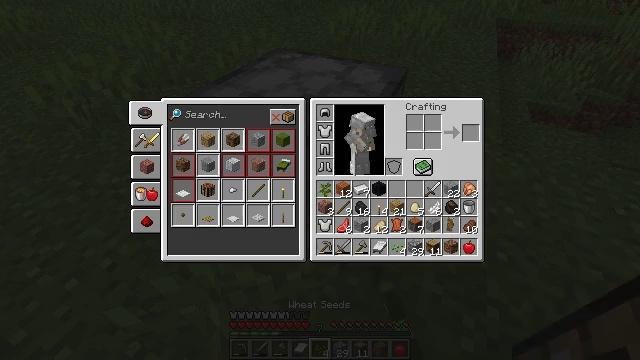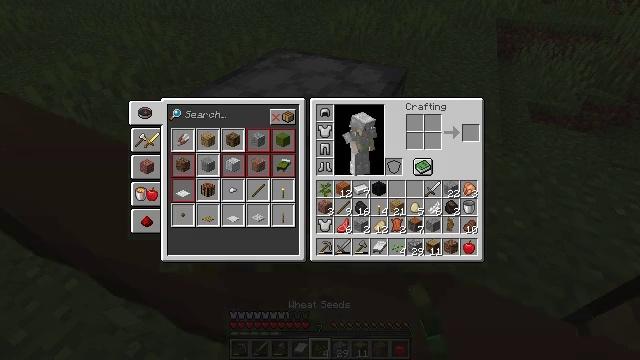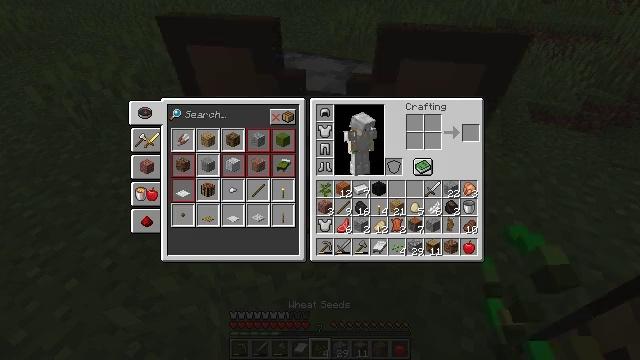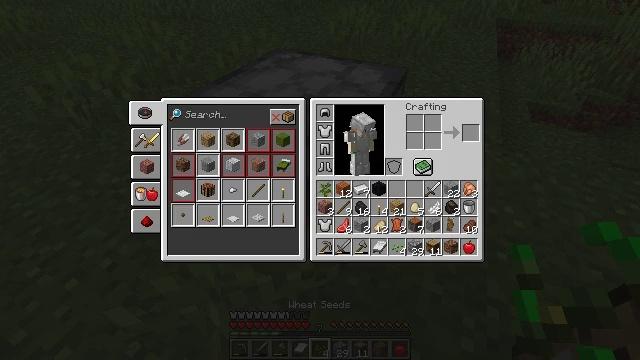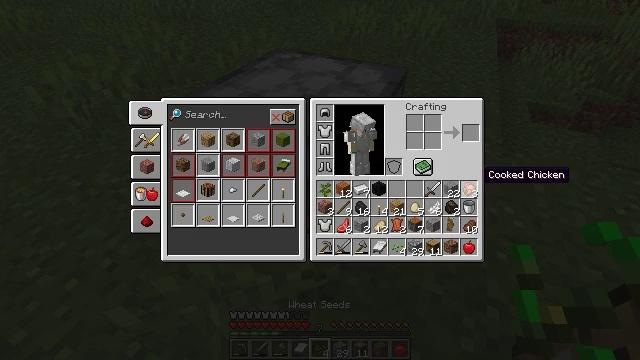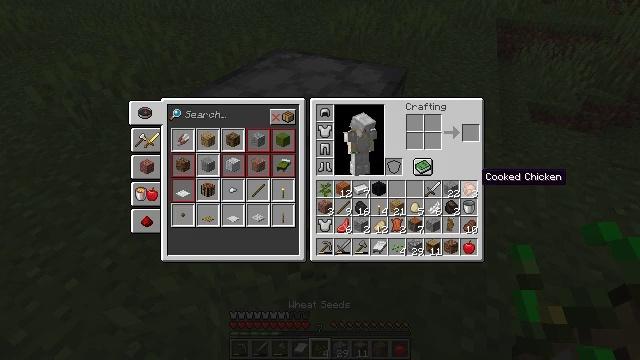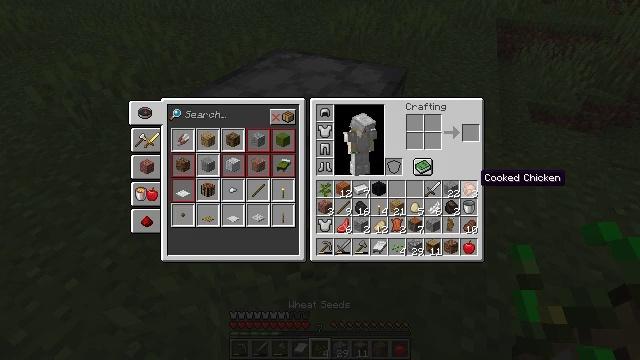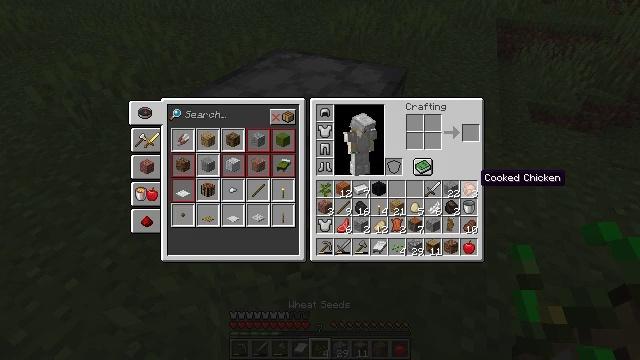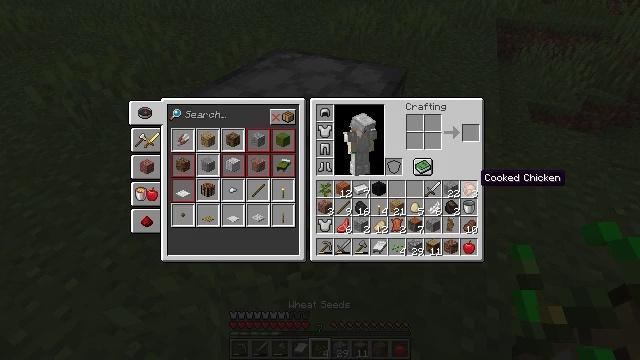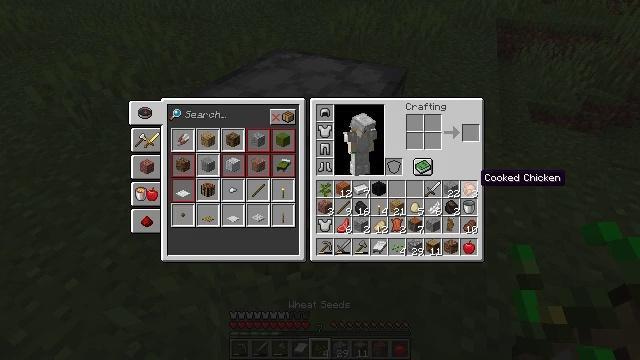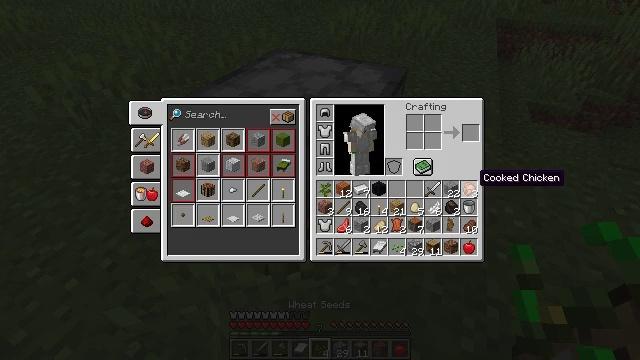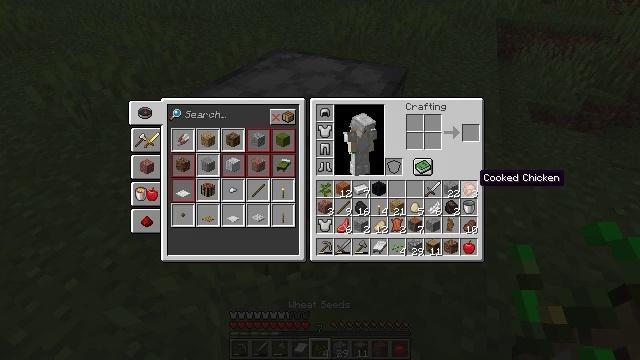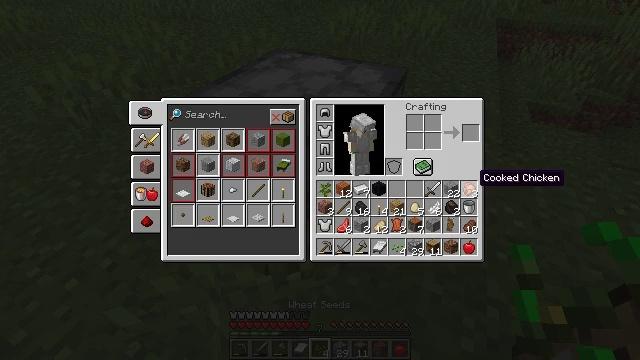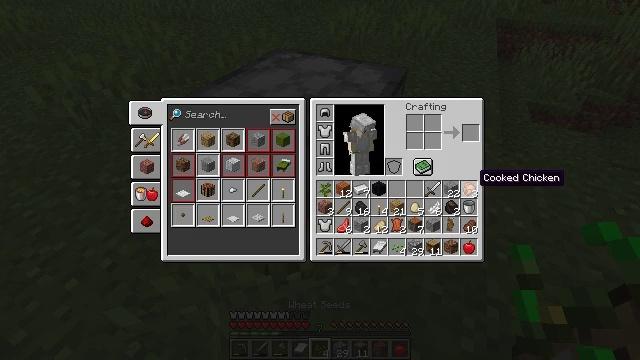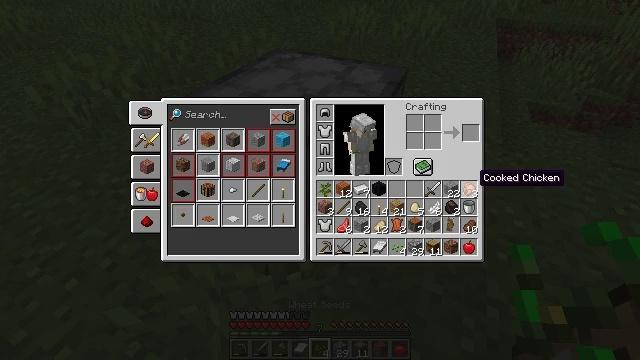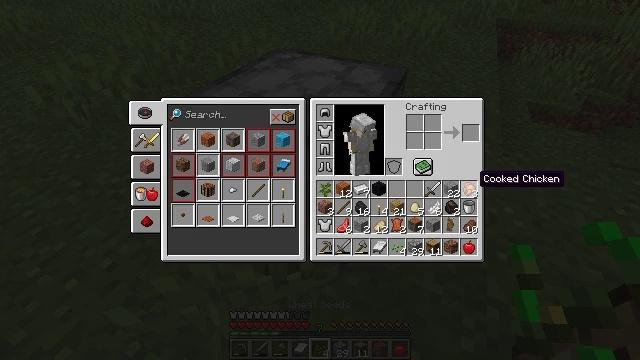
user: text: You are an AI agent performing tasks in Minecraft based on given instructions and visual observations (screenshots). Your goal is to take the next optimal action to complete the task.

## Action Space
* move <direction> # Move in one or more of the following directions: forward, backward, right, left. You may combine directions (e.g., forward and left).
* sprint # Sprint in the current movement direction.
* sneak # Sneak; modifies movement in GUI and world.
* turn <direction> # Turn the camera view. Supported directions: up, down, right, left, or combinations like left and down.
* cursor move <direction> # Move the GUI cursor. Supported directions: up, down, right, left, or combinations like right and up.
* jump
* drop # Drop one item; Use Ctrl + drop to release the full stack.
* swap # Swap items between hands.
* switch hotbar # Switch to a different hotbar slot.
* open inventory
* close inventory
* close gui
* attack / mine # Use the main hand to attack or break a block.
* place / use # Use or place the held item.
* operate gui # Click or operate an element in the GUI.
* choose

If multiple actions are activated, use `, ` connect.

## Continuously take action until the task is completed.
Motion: motion action
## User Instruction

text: Craft the campfire on the crafting table.
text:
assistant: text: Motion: cursor move left, open gui
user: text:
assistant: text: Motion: cursor move left
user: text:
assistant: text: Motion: no_op
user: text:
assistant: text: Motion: no_op
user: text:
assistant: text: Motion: no_op
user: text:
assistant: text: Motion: no_op
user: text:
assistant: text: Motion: no_op
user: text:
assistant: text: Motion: no_op
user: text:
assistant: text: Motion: no_op
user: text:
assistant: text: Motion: no_op
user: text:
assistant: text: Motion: no_op
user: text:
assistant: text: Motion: no_op
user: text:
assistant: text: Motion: no_op
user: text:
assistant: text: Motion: no_op
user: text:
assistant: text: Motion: no_op
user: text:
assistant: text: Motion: no_op
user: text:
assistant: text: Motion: no_op
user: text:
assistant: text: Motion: no_op
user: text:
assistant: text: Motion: no_op
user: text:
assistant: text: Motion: no_op
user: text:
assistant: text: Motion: no_op
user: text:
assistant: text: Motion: no_op
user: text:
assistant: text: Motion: no_op
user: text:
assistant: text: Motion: no_op
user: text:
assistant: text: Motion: cursor move left
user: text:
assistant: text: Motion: no_op
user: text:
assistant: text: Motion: no_op
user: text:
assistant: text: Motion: no_op
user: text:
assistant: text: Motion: no_op
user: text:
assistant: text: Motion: no_op